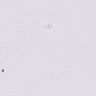
Metastatic tissue present: no